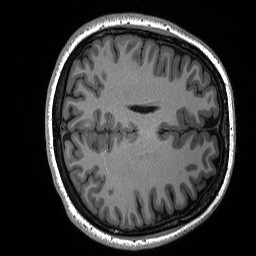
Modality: T1w
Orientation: axial
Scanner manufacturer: siemens
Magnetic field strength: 3 T
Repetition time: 2.3 s
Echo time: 0.00288 s